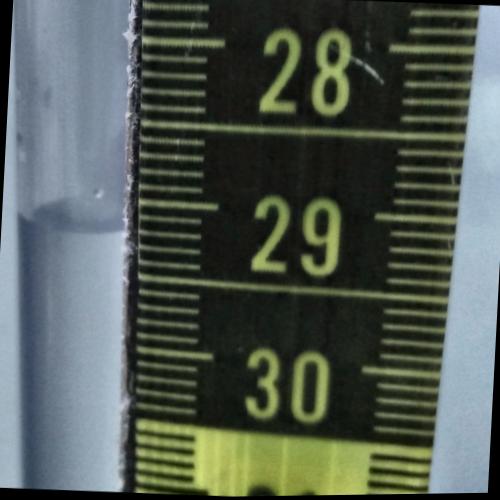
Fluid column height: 29.2 cm